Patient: sex F, age 58
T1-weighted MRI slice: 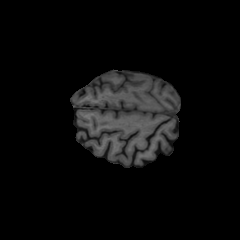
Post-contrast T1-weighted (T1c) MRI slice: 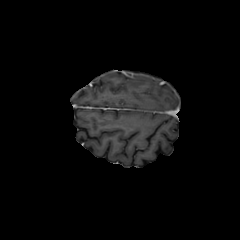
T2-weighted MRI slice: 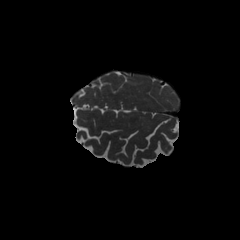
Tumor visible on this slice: no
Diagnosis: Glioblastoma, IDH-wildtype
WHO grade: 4